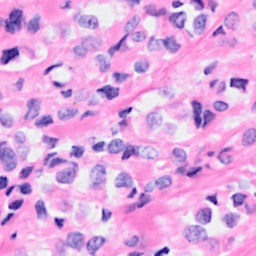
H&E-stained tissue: Breast